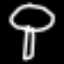
Label: mushroom